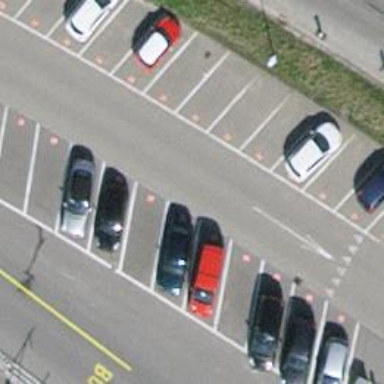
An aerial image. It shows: Parking aisle designated as service road.